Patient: sex F, age 54
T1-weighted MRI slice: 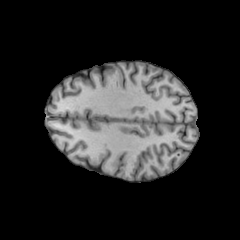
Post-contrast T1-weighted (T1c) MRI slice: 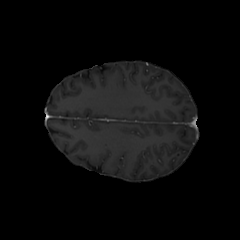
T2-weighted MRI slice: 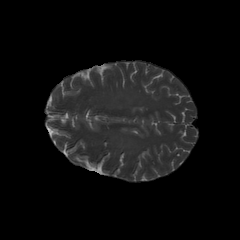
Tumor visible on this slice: no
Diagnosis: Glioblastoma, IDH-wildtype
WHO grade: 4